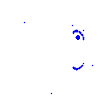
Particle: electron